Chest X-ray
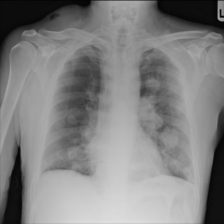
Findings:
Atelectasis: negative
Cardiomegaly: negative
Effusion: negative
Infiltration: negative
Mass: positive
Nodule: negative
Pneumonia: negative
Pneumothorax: negative
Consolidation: negative
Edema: negative
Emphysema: positive
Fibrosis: negative
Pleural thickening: negative
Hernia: negative